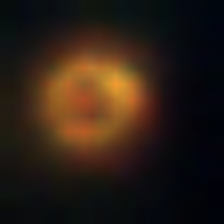
Taxon: NanoPlankton
Group: Other